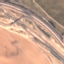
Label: Highway